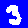
Digit: 3